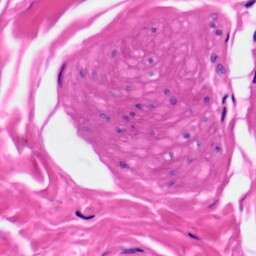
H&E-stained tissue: Skin